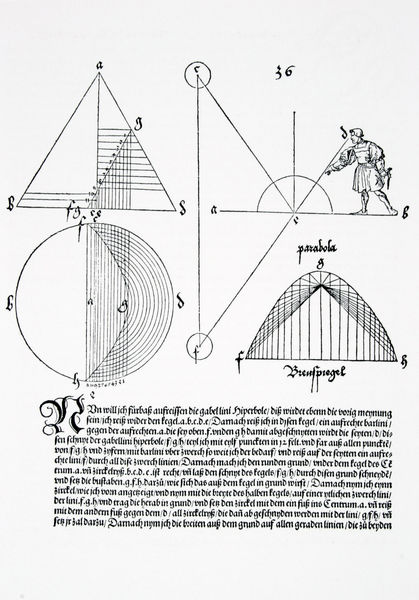
Titel: Unterweisung der Messung, Fol.C5v - Parabel als Brennspiegel und Strahlengang am ebenen Spiegel
Künstler: Albrecht Dürer
Schlagwörter: mann, weiß, dreieck, schwarz, skizze, zeichen, zeichnung, blick, muster, architektur, mensch, sehen, niederlande, spiegel, auge, renaissance, kreis, deutschland, schrift, papier, bogen, perspektive, graphik, schichten, linien, symmetrie, zahlen, verzierung, schenkel, striche, buch, kegel, linie, druck, schnitt, hochdruck, schraffur, seite, text, buchstaben, strich, kreise, initiale, schraffiert, kugel, darstellung, buchseite, halbkreis, ecken, geometrisch, zahl, verkürzung, konstruktion, plan, achse, dürer, pyramide, dreiecke, geometrie, handschrift, beschreibung, grundriss, aufriss, zeichnungen, goldener schnitt, winkel, berechnung, mathematik, proportion, projektion, anleitung, seitenriss, konstruktionen, berechnungen, messung, vermessung, erläuterung, räumlichkeit, lehrbuch, messen, diagramm, blickwinkel, camera obscura, radius, grösse, physik, optik, mathe, schnittpunkt, hypothenuse, pytagoras, iniziale, gleichschenklig, alte schrift, ankathete, bild fehlt, kathete, kegelschnitt, parabel, parabeln, strahlensatz, verkleinerung, winckel, winkelberechnung, parabell, darstellungstechnik, achimedes, parabol